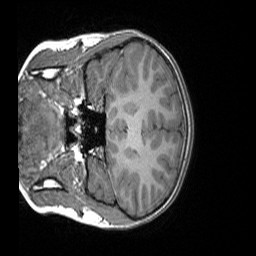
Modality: T1w
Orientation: coronal
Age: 8
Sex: female
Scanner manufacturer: siemens
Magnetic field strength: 3 T
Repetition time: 1.65 s
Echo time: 0.00203 s